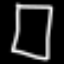
Label: square